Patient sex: M
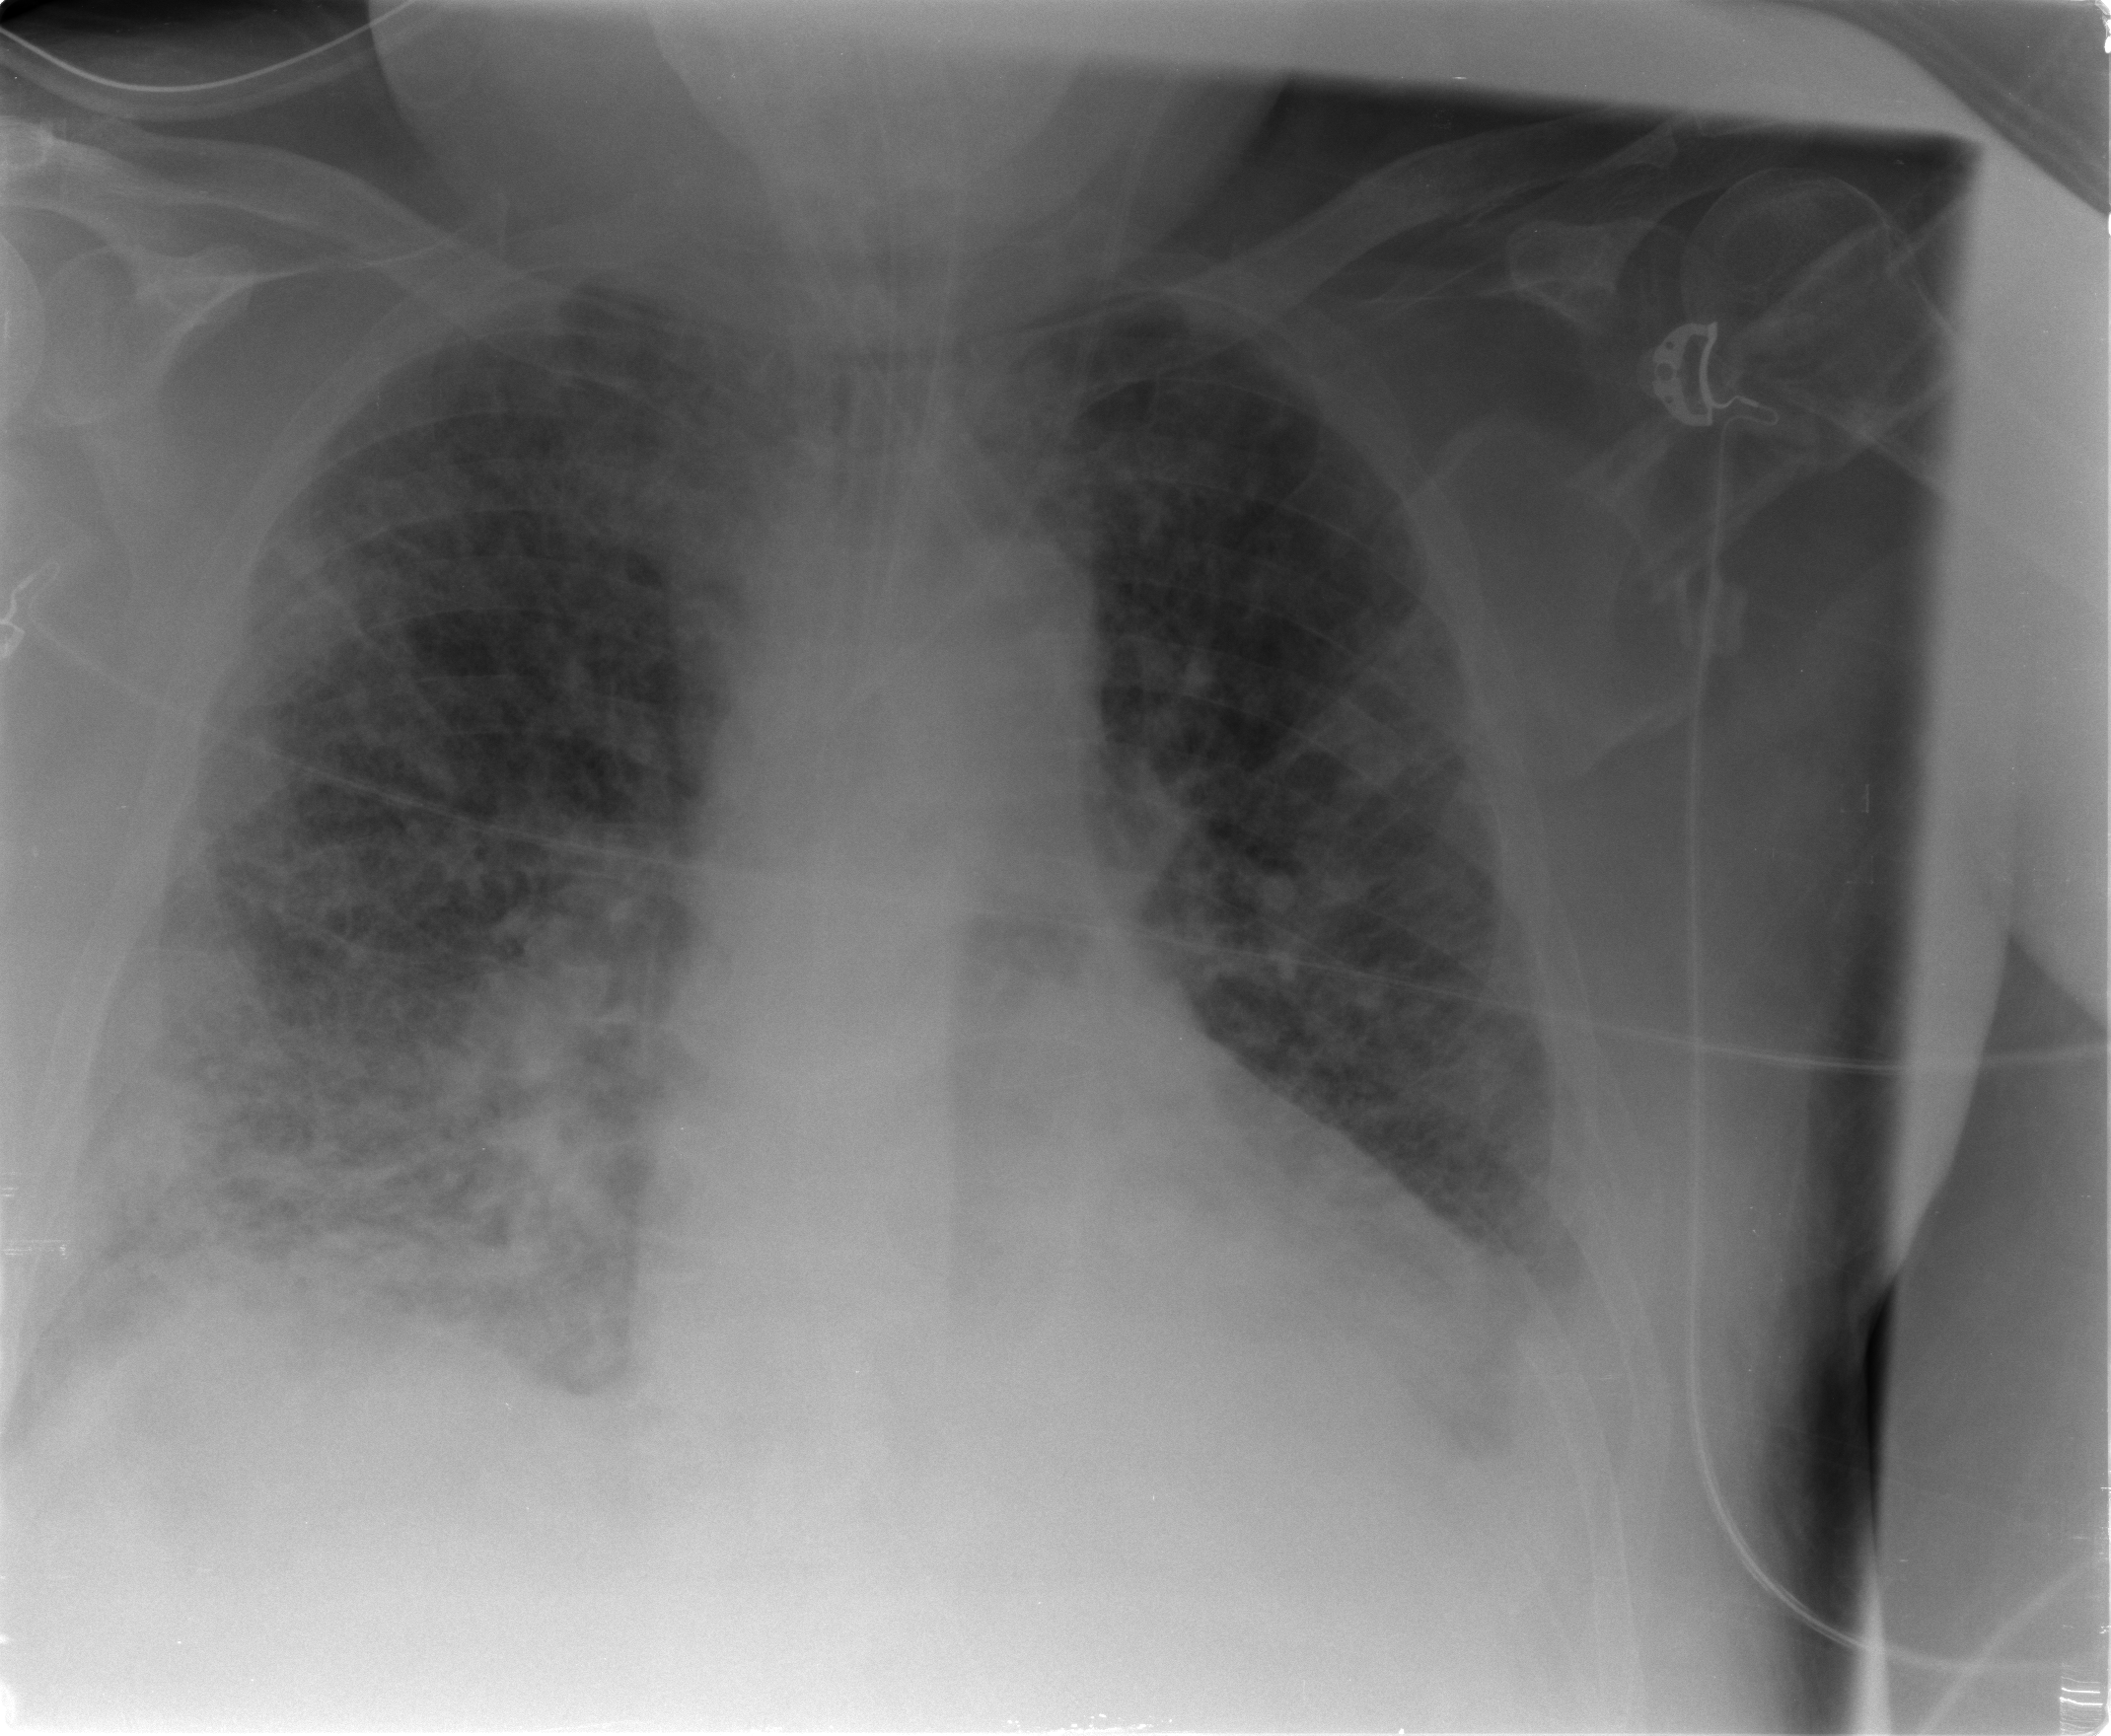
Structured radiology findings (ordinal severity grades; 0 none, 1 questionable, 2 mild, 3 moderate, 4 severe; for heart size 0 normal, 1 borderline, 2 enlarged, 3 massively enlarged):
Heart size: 0
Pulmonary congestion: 3
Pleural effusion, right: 2
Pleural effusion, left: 2
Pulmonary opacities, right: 3
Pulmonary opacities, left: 3
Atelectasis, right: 2
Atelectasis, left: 2